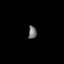
Tissue: lung
Cell type: Epithelial cells
Senescence score: 0.2381
Nuclear area (px): 104
Mean DAPI intensity: 115.154